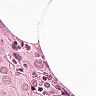
Metastatic tissue present: yes